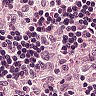
Metastatic tissue present: no